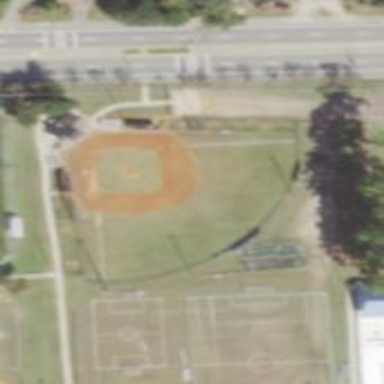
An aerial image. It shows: Baseball pitch for leisure land.